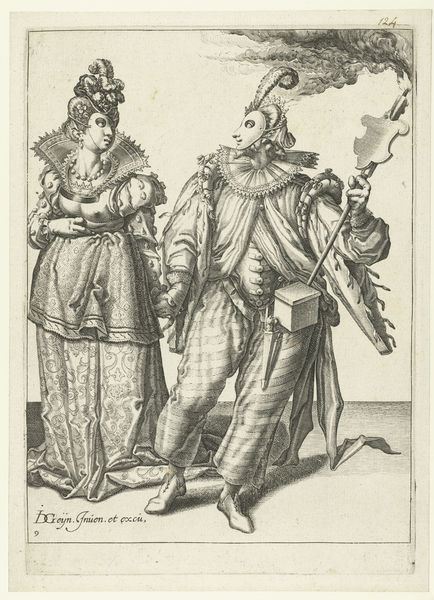
Titel: Een gemaskerde vrouw aan de hand meegevoerd door een gemaskerde man met een fakkel
Künstler: Jacob de (II) Gheyn
Standort: Amsterdam
Institution: Rijksmuseum
Schlagwörter: feder, feuer, mann, frau, hut, rauch, gewand, kostüm, paar, smog, schild, maske, fasching, karneval, fackel, comedia dell arte, makse, helau